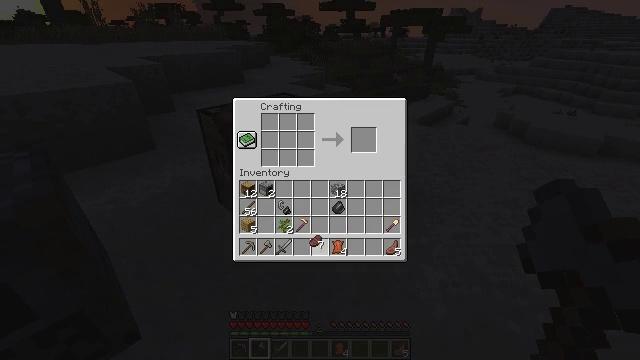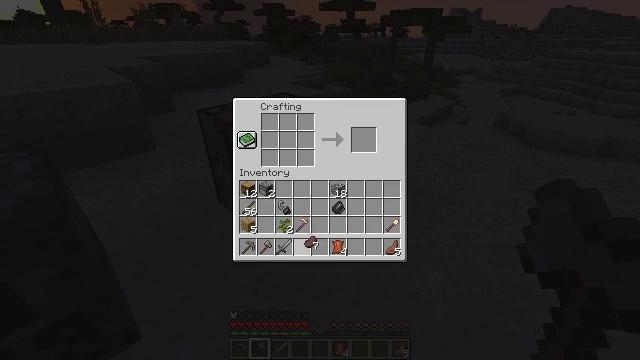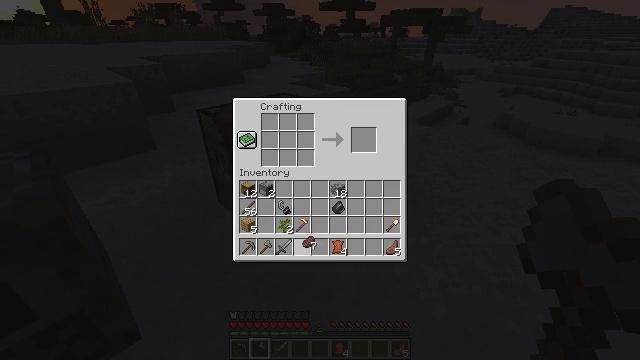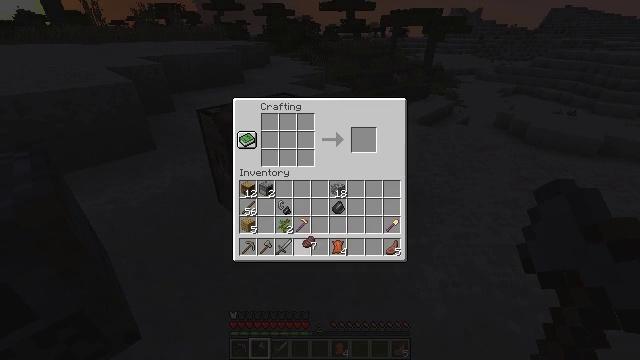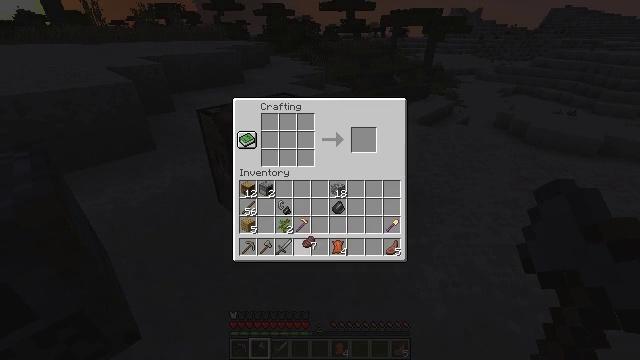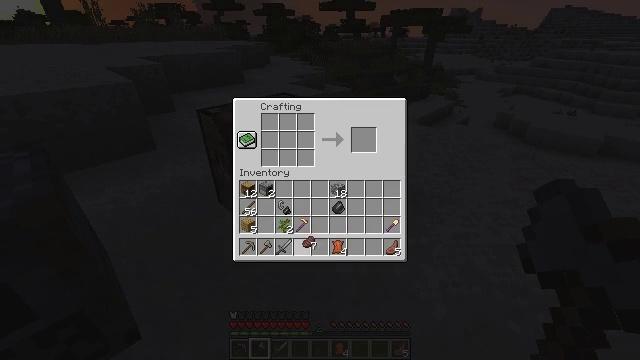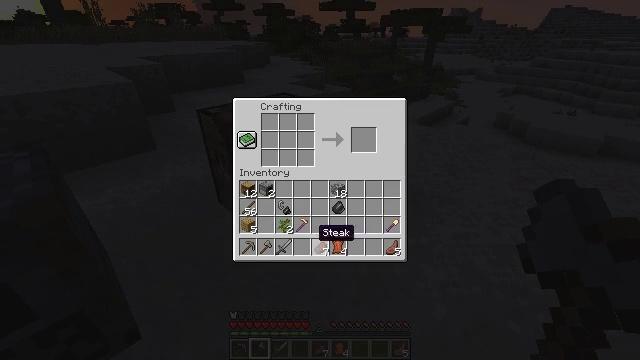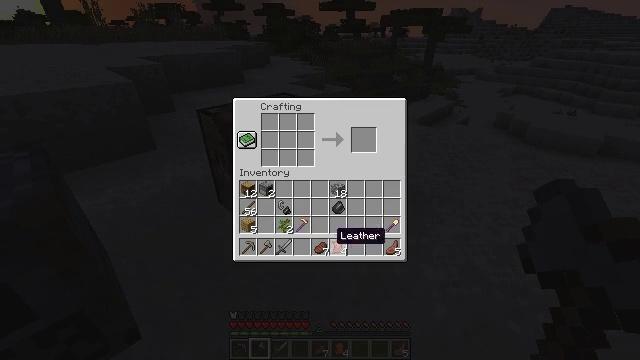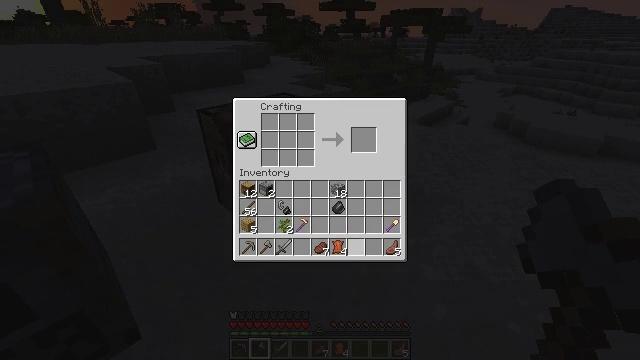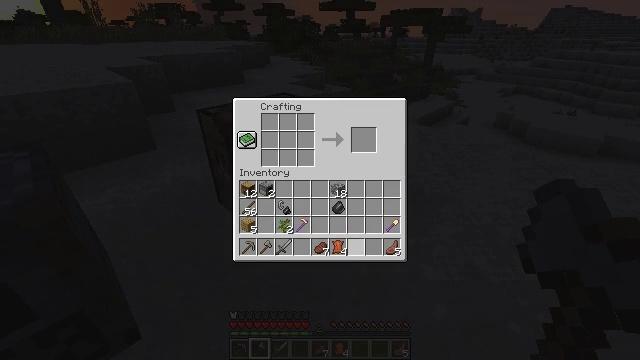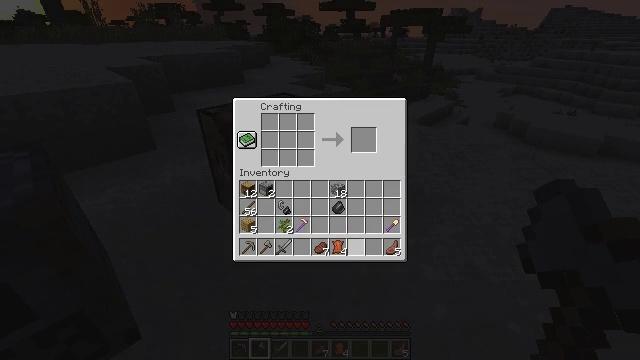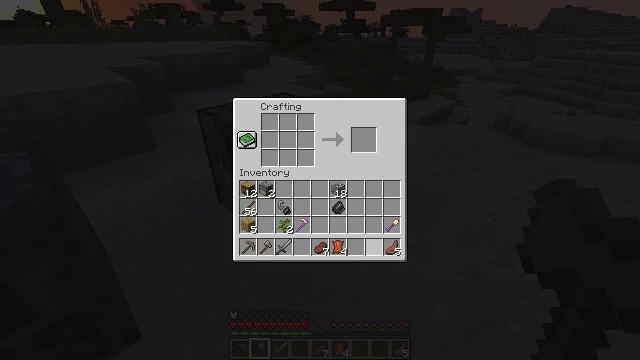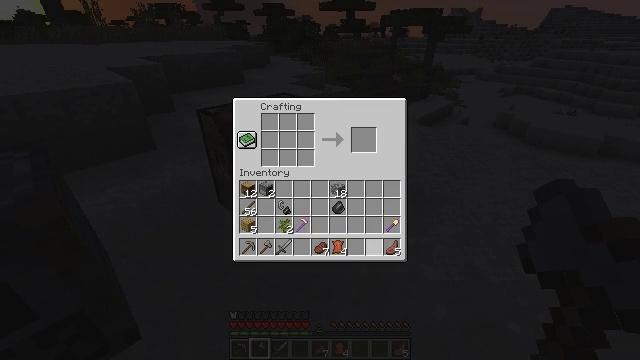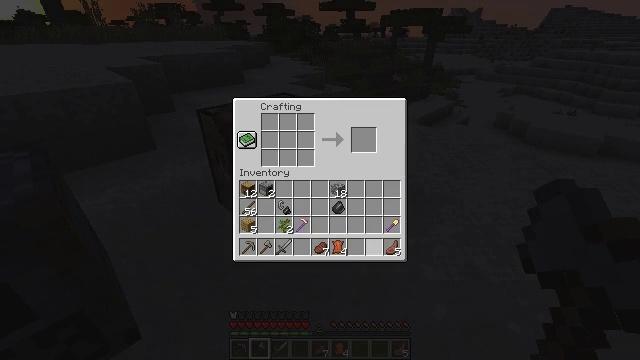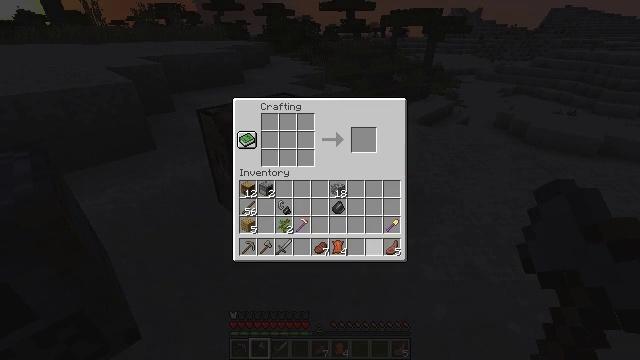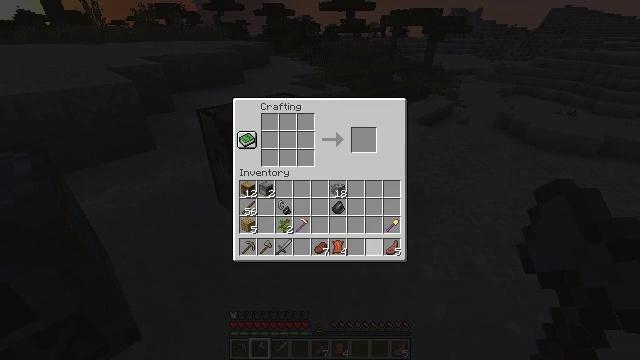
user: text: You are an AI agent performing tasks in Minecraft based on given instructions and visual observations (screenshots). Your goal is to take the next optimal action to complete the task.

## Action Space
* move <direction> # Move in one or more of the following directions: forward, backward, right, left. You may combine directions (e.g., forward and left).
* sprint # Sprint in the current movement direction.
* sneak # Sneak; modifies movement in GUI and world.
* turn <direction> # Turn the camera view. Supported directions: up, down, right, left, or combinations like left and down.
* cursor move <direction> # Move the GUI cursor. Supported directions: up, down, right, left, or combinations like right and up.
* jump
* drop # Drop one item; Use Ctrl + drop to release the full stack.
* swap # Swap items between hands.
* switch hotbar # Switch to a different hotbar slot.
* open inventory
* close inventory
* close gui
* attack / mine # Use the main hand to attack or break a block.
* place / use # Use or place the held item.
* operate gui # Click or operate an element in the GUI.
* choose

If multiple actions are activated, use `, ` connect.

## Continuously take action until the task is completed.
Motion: motion action
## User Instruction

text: Break a light gray bed.
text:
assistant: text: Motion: no_op
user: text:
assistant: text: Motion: no_op
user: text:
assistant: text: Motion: operate gui
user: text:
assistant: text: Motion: operate gui
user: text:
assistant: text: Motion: operate gui
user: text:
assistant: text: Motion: no_op
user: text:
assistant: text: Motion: cursor move right
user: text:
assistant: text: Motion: cursor move right
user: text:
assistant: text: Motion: no_op
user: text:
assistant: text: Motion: no_op
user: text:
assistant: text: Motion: cursor move right
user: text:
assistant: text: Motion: no_op
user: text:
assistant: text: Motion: no_op
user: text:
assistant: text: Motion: no_op
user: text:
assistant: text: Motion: no_op
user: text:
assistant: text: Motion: no_op
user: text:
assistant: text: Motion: no_op
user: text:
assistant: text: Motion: operate gui
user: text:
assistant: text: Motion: operate gui
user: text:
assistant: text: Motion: operate gui
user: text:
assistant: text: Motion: no_op
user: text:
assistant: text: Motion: cursor move left
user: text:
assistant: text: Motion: cursor move left
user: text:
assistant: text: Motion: cursor move left
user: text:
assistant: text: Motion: cursor move left
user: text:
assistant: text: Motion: no_op
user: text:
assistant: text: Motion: no_op
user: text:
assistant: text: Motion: no_op
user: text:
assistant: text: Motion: no_op
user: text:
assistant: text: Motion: operate gui